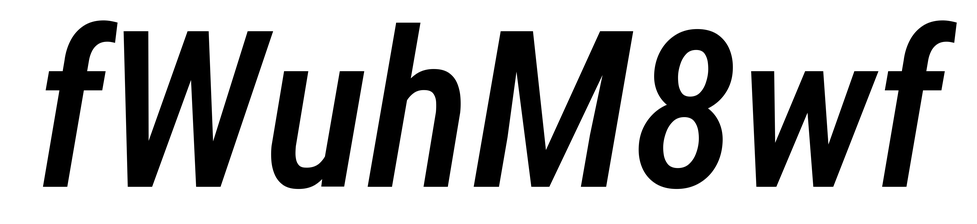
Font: Roboto-Italic_Condensed_Medium_Italic